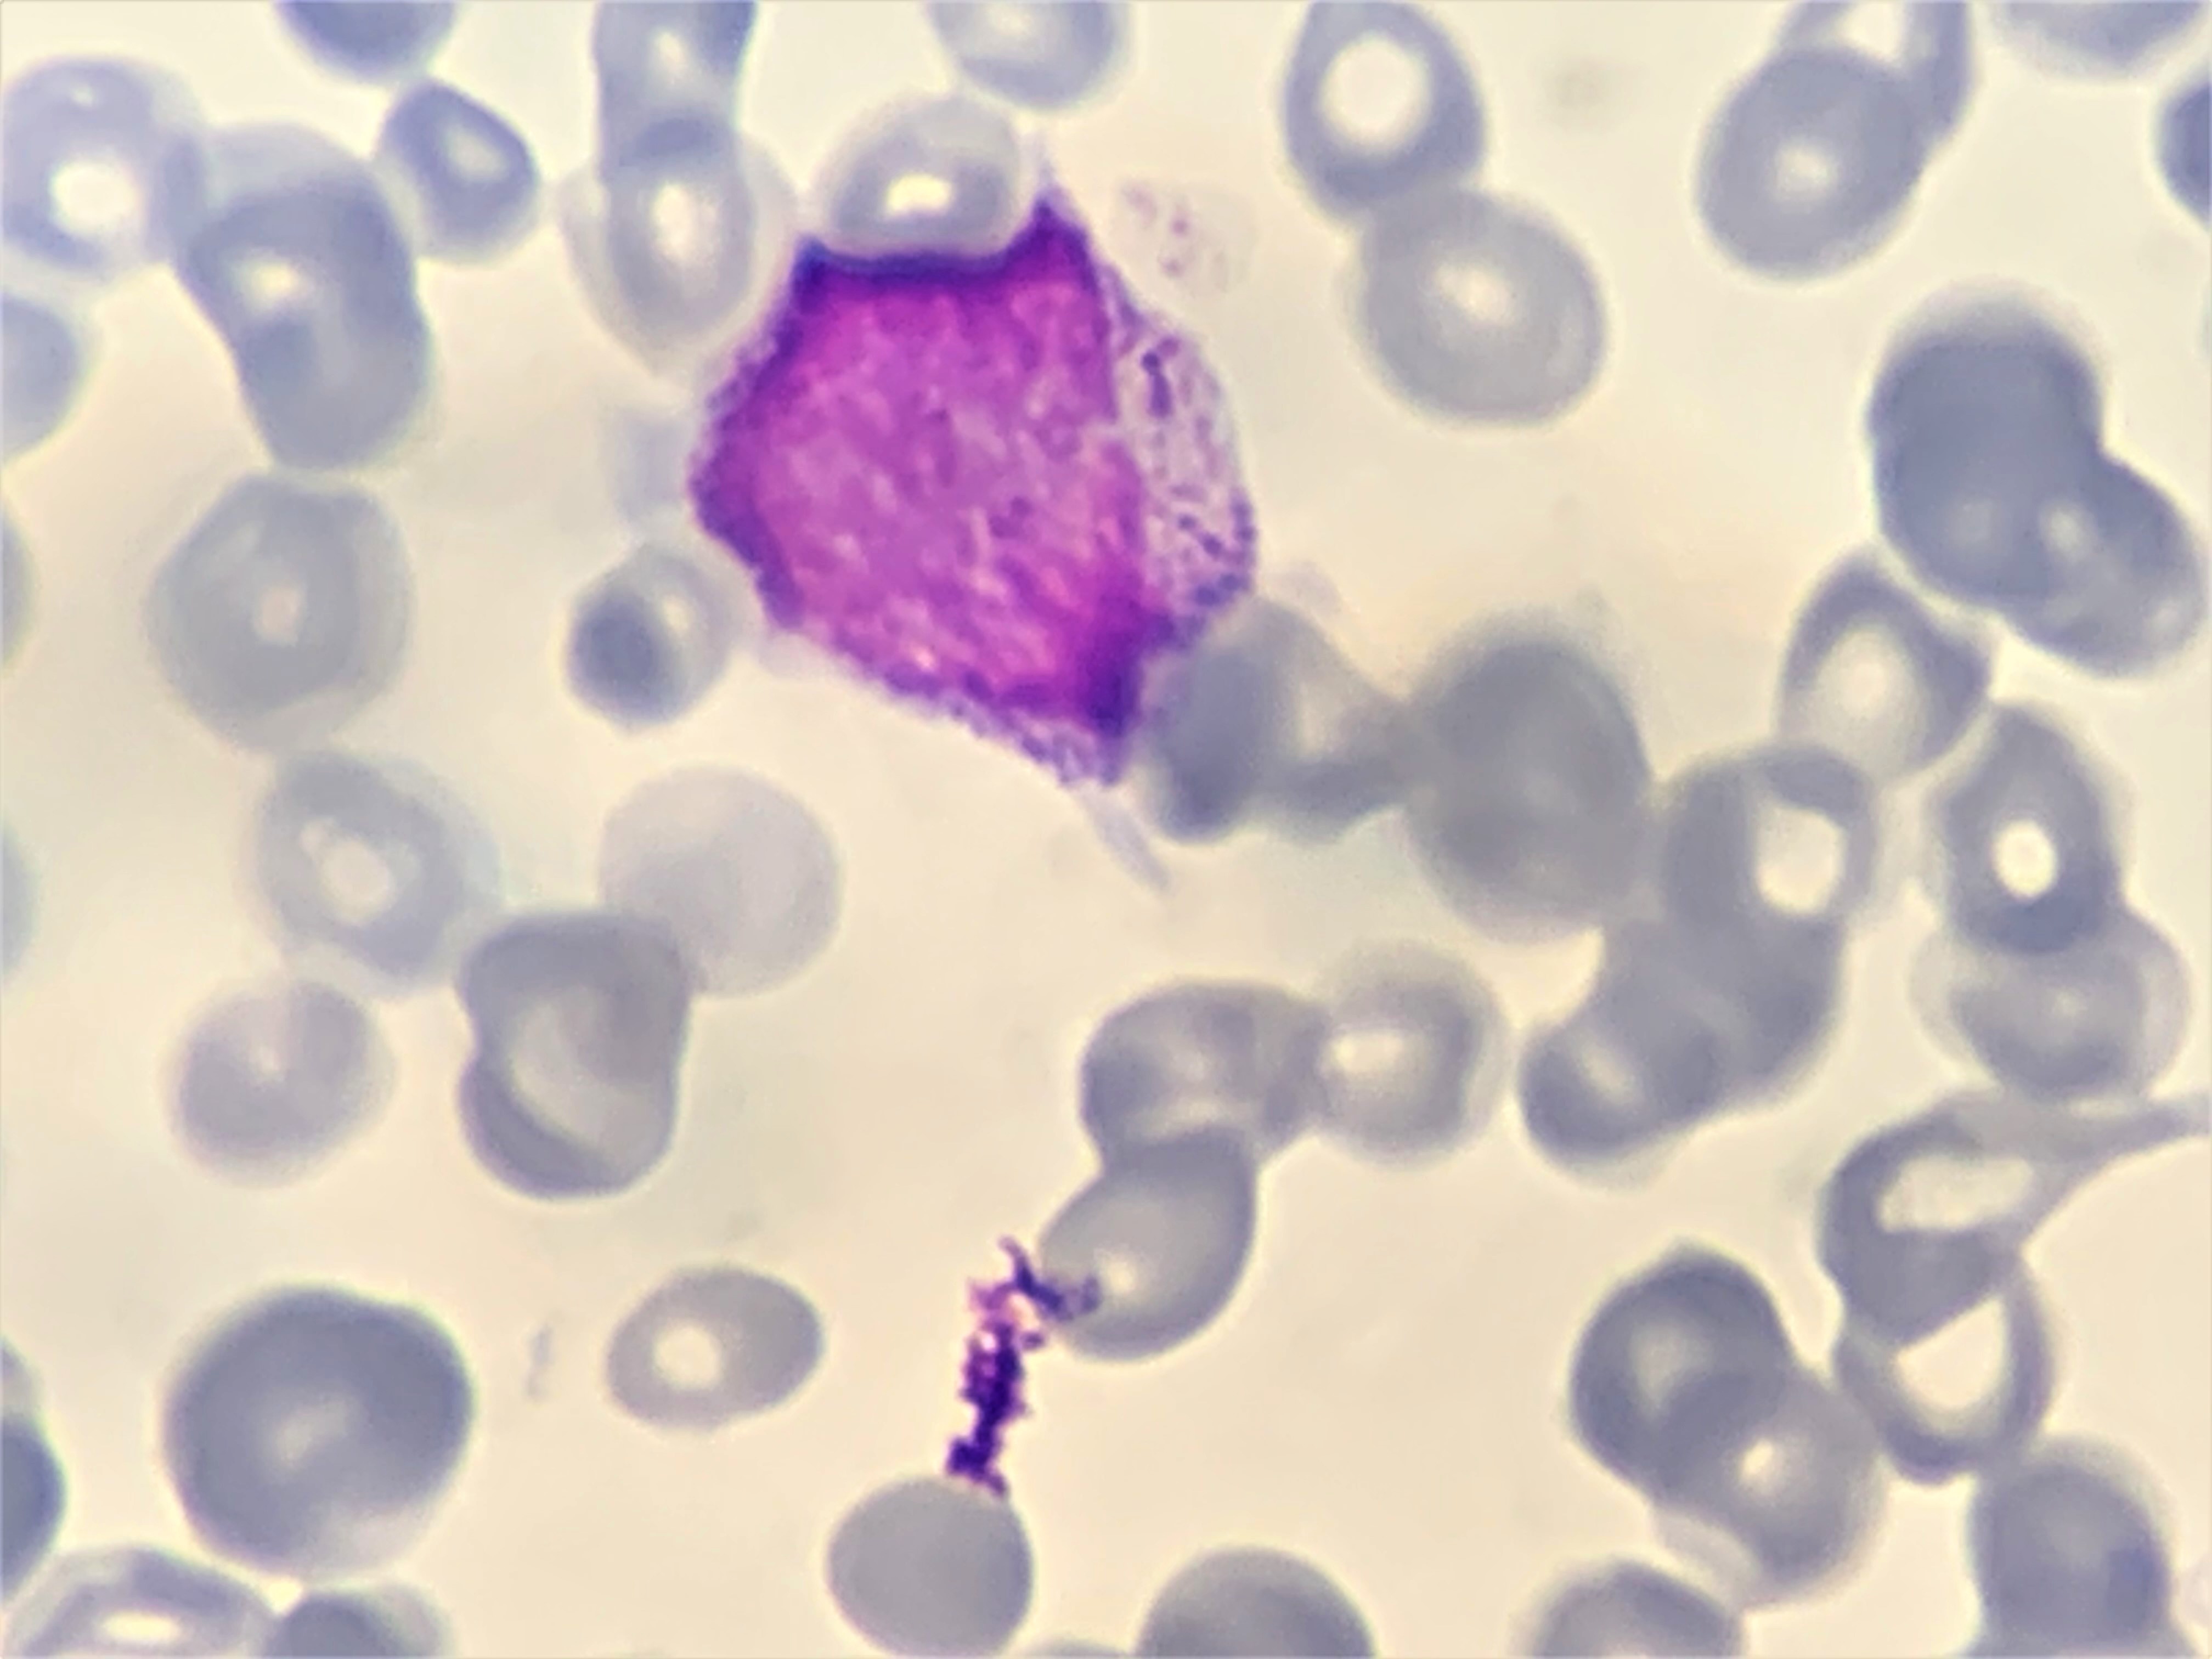
Cell type: MYELOCYTE